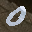
Label: 0